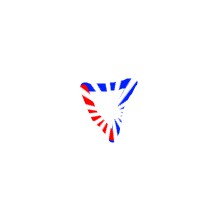
Shape: triangle